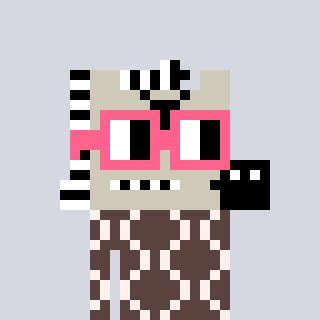
a pixel art character with square pink glasses, a zebra-shaped head and a darkbrown-colored body on a cool background